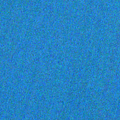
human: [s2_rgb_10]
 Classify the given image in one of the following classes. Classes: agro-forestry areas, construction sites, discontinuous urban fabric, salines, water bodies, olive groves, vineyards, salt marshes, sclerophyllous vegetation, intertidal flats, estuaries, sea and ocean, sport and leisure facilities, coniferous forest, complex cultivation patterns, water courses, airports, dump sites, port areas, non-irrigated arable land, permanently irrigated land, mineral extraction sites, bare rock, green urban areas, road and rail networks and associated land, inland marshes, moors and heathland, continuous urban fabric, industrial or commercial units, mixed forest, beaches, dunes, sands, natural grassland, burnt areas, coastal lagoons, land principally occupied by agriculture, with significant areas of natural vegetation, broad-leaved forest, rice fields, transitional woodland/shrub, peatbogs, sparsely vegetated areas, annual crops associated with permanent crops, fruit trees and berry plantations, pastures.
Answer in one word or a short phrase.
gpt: sea and ocean